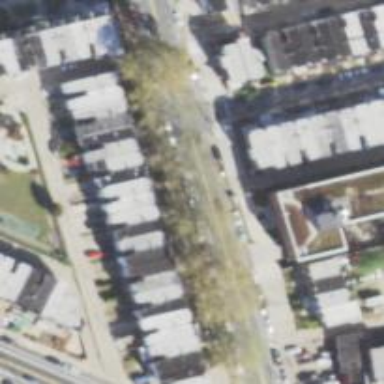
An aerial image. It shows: Alley classified as service road.